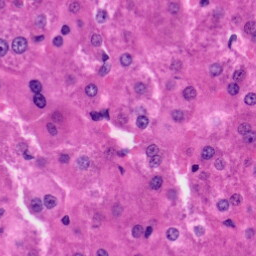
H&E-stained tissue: Liver